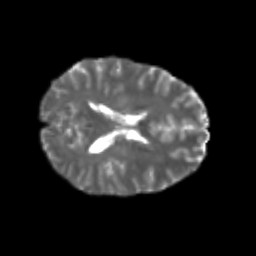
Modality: T2w
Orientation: axial
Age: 25
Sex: female
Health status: healthy
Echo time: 0.074 s